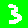
Digit: 3